Question: I'm looking for a way to scroll horizontally in a div view, with on the left a sidebar that is fixed. So when there is scrolling (horizontal), everything disappears behind this sidebar.
To illustrate:

I do not know how this can be done precisely. Can this only through CSS or do it in conjunction with Javascript? And if so, how exactly?
Here's [my working fiddle so far]
'ssss'(<URL>
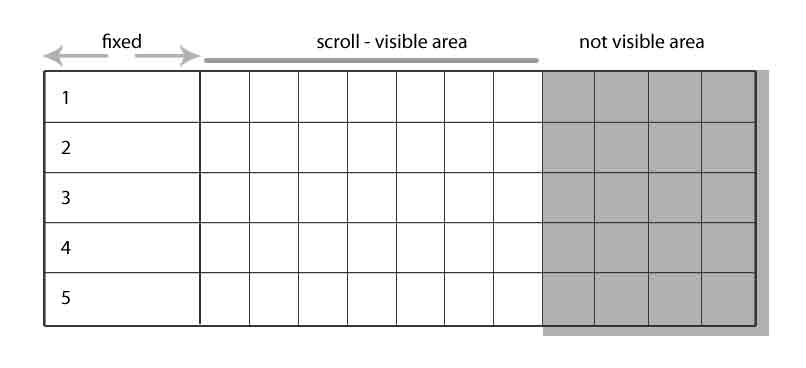
Answer: If you are using a table, to make it scrollable you place it within a div with overflow. If you want a fix column, this must be placed outside the overflowed div. You end up with a layout like this:
'''
.scrollable {
width: 100px;
overflow: auto;
}
.fixed,
.scrollable {
float: left;
}
'''
'''
<table class="fixed">
<tr>
<th>FIXED</th>
</tr>
<tr>
<td>val1</td>
</tr>
<tr>
<td>val2</td>
</tr>
<tr>
<td>val3</td>
</tr>
<tr>
<td>val4</td>
</tr>
</table>
<div class="scrollable">
<table>
<tr>
<th>col1</th>
<th>col1</th>
<th>col1</th>
<th>col1</th>
<th>col1</th>
<th>col1</th>
</tr>
<tr>
<td>val1</td>
<td>val1</td>
<td>val1</td>
<td>val1</td>
<td>val1</td>
<td>val1</td>
</tr>
<tr>
<td>val2</td>
<td>val2</td>
<td>val2</td>
<td>val2</td>
<td>val2</td>
<td>val2</td>
</tr>
<tr>
<td>val3</td>
<td>val3</td>
<td>val3</td>
<td>val3</td>
<td>val3</td>
<td>val3</td>
</tr>
<tr>
<td>val4</td>
<td>val4</td>
<td>val4</td>
<td>val4</td>
<td>val4</td>
<td>val4</td>
</tr>
</table>
</div>
'''